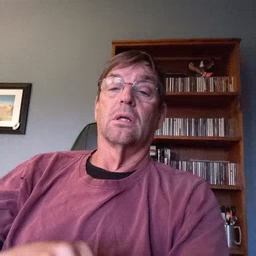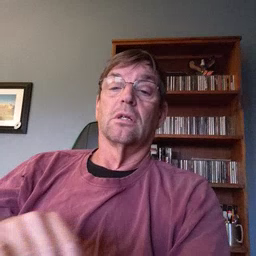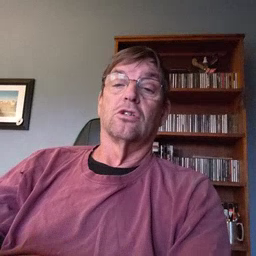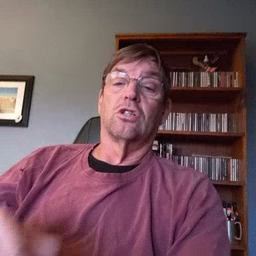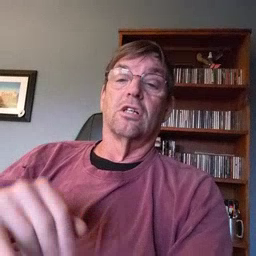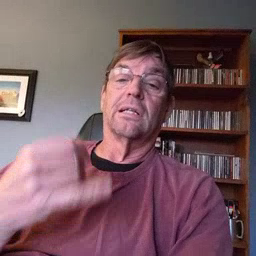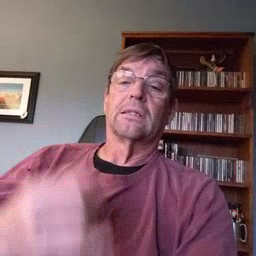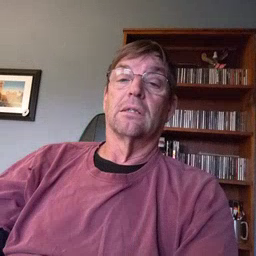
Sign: jeans